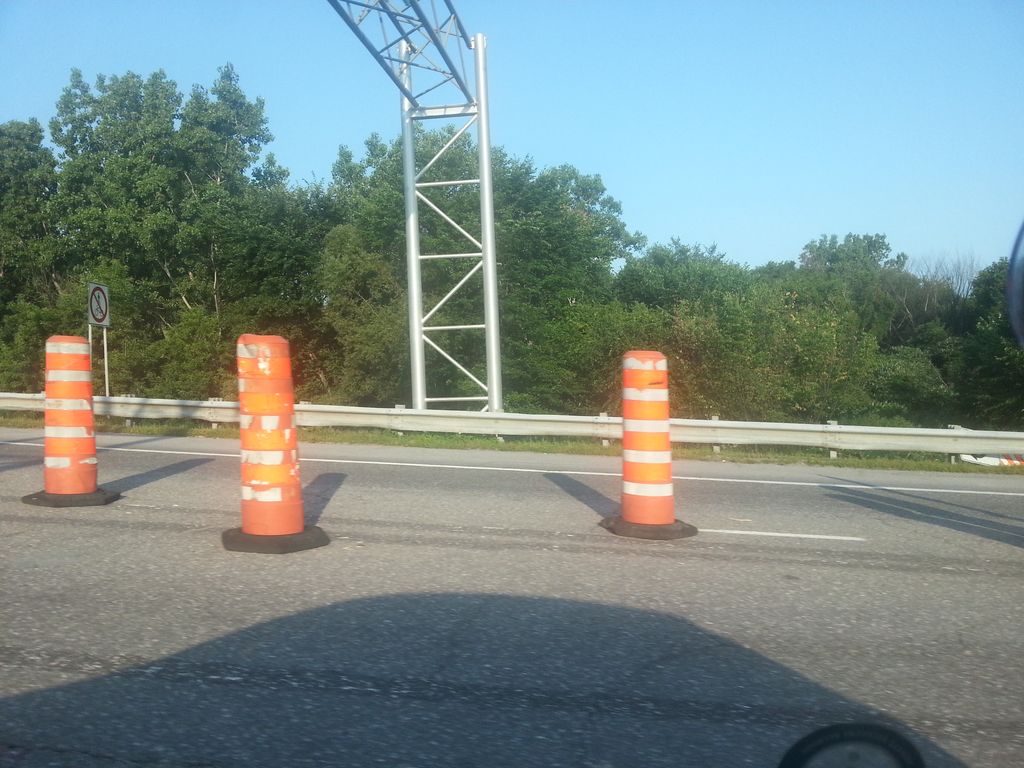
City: ottawa-gatineau